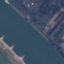
Land use / land cover class: River